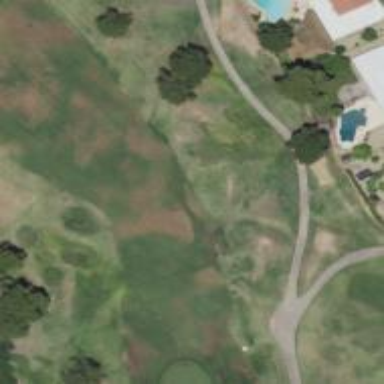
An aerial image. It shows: Golf hole.